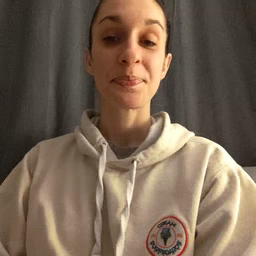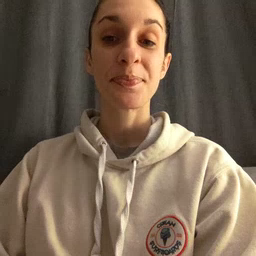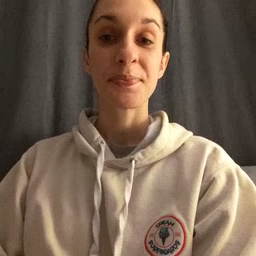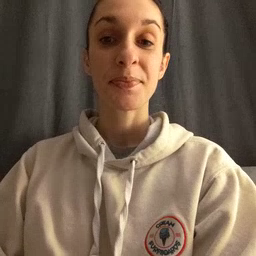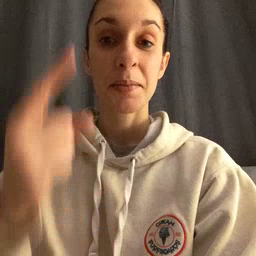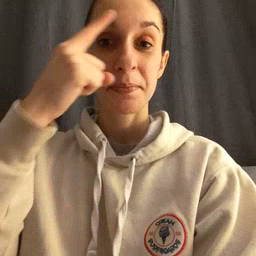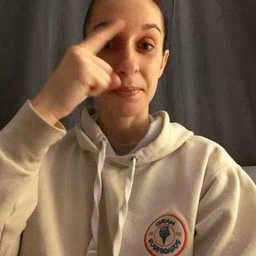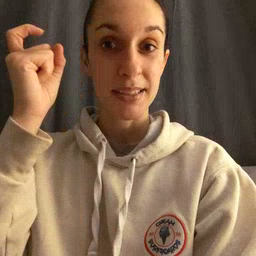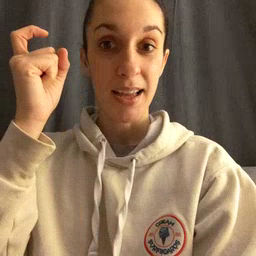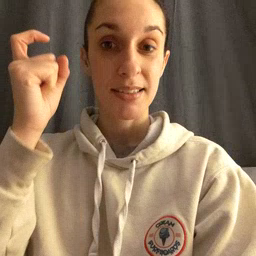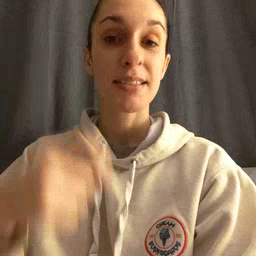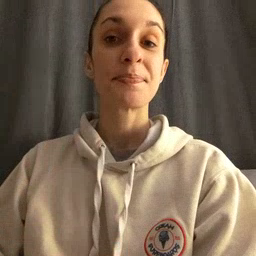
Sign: because